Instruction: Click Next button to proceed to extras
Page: checkout_seats
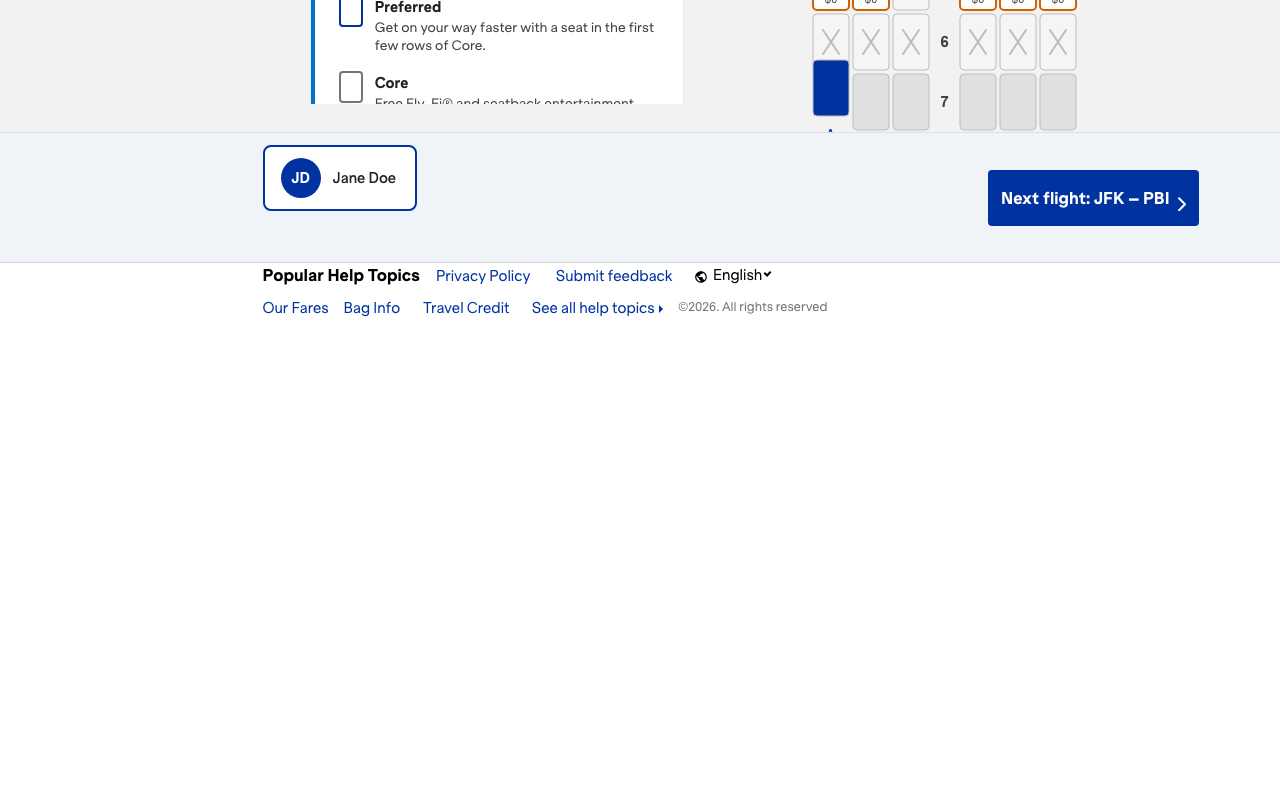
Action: click